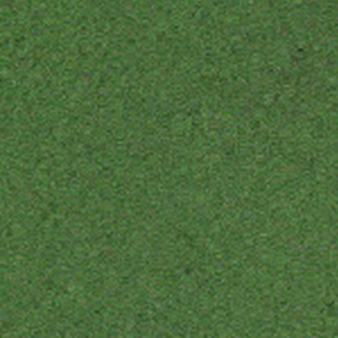
Label: other